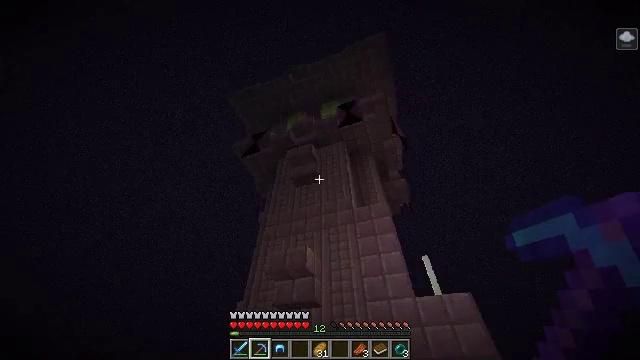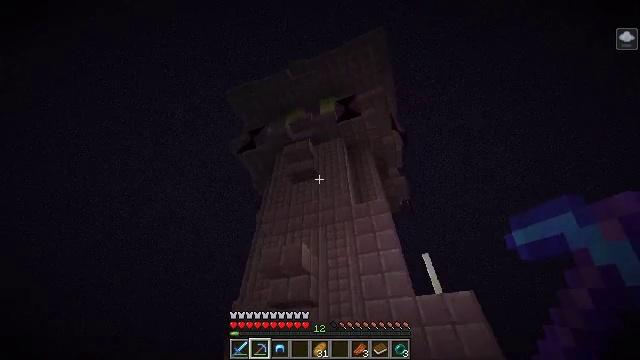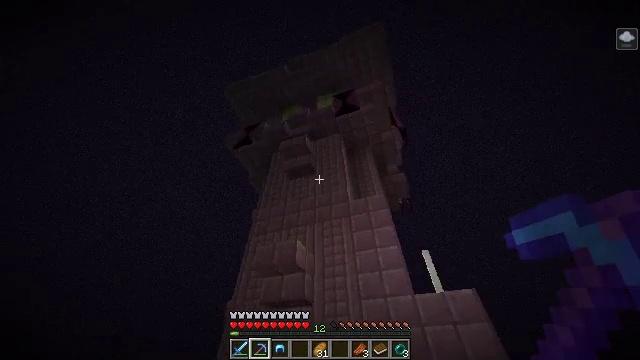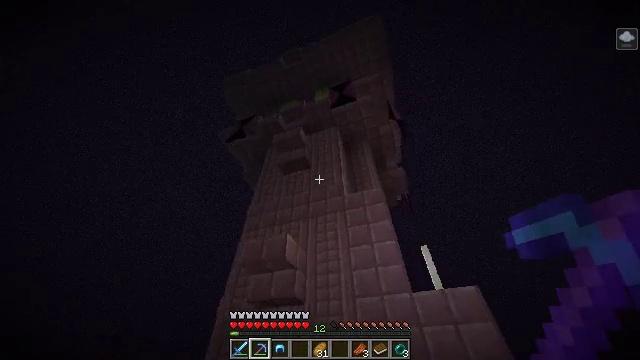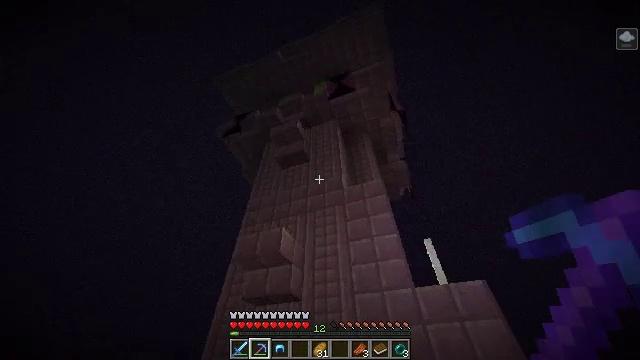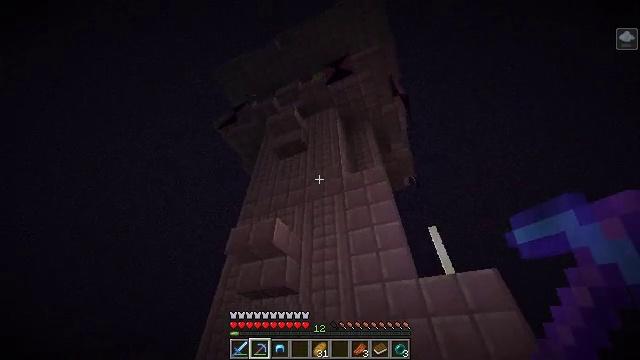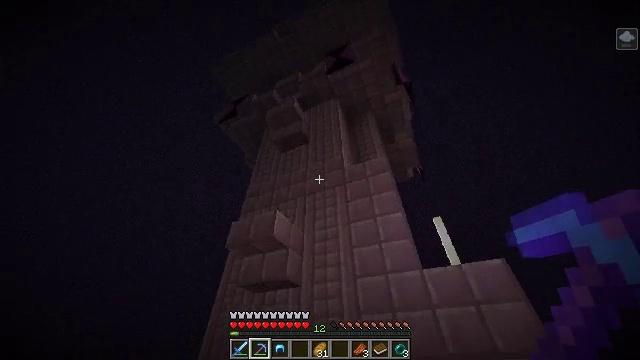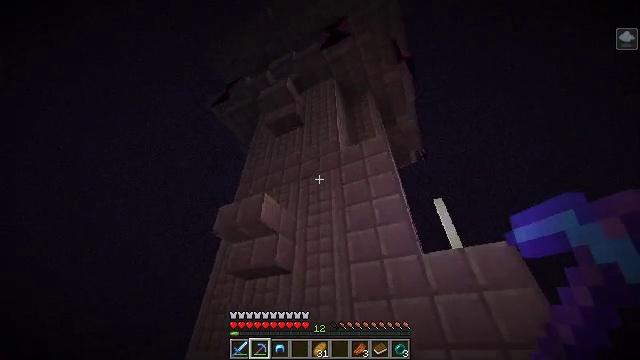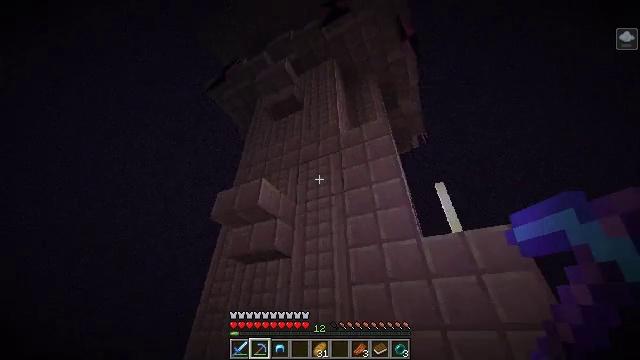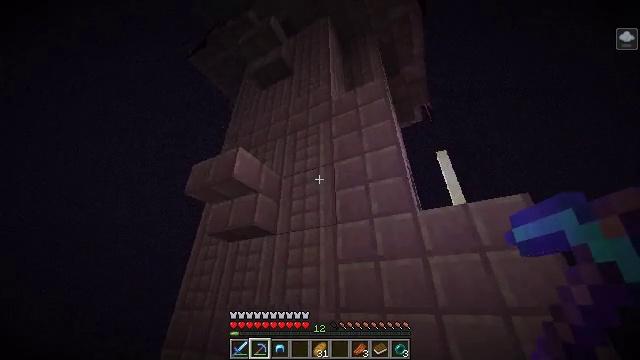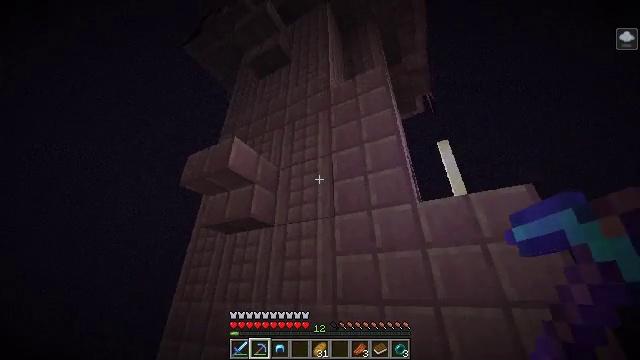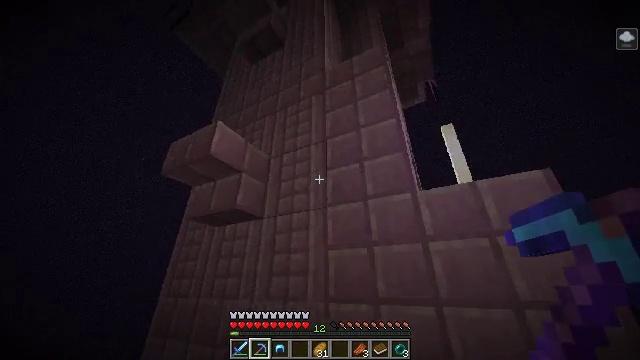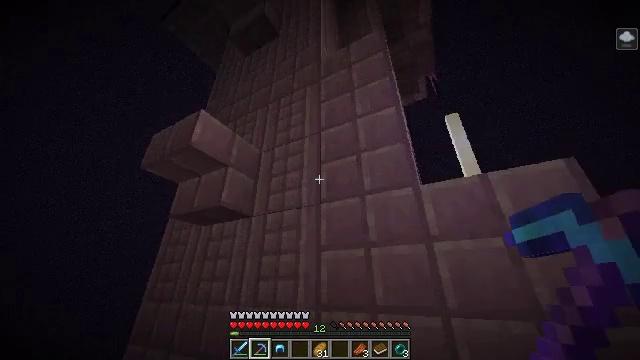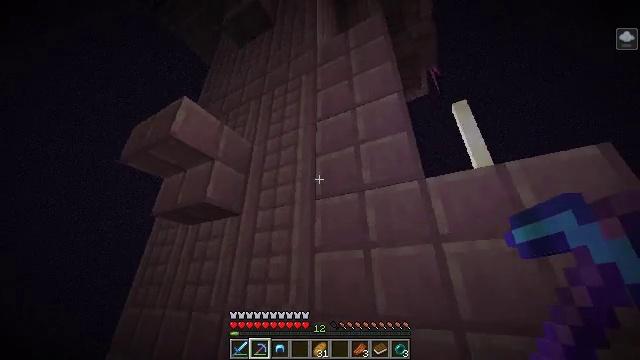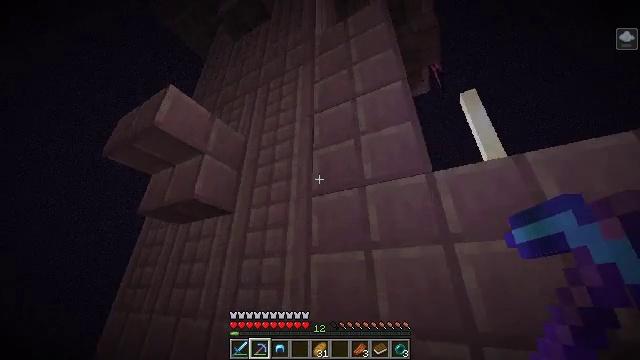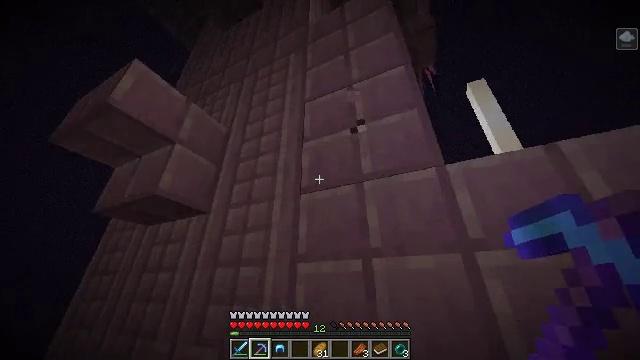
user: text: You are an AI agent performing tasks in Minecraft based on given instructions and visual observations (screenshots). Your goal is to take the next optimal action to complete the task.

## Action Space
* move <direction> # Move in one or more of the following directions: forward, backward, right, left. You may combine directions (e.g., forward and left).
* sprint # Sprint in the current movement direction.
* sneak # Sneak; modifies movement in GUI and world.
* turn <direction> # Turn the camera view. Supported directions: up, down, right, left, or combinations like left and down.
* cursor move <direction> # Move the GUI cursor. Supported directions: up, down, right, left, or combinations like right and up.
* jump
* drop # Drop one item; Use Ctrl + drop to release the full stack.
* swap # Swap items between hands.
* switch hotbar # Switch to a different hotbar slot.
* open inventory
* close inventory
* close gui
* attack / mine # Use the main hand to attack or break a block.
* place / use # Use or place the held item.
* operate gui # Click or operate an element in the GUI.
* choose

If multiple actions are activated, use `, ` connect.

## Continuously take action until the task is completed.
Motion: motion action
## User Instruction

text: Collect purpur pillar from the End city.
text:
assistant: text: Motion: move forward and move right, sprint
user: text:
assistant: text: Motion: move forward and move right, sprint
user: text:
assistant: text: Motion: move forward and move right, sprint
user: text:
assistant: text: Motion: move forward and move right, sprint, turn left
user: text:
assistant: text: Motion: move forward and move right, sprint, turn left and down
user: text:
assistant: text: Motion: move forward and move right, sprint, turn left and down
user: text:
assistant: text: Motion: move forward, sprint, turn left and down
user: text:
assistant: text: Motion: move forward, sprint, turn down
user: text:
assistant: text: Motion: move forward, turn down
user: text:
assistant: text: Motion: move forward, turn down
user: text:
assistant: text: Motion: move forward and move left, turn down
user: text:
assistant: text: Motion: move forward and move left
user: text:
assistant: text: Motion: move forward and move left
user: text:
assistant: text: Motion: move forward and move left
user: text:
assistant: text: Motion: move forward and move left, turn right and up, attack / mine
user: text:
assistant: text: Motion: move forward and move left, turn right, attack / mine
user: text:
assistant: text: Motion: move forward, turn right, attack / mine
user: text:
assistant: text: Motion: move forward, turn right, attack / mine
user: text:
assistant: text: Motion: move forward, turn right, attack / mine
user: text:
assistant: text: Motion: turn right, attack / mine
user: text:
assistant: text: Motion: turn right, attack / mine
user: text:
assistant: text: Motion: move left, turn right and down, attack / mine
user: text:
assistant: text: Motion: move left, attack / mine
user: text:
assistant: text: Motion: move left, turn right, attack / mine
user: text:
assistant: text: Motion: turn right and down, attack / mine
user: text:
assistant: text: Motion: turn right, attack / mine
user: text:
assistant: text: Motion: turn right and down, attack / mine
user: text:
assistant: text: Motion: turn right, attack / mine
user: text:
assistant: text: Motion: turn right and down, attack / mine
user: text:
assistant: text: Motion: attack / mine